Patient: sex M, age 34
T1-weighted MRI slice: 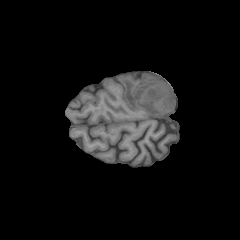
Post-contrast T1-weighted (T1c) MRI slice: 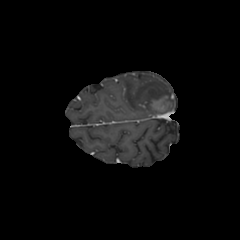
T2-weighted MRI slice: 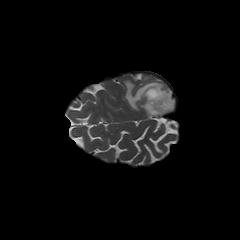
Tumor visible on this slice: yes
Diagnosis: Astrocytoma, IDH-mutant
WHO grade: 3